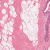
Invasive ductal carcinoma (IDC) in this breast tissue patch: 0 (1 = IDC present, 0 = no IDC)